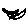
Label: cat